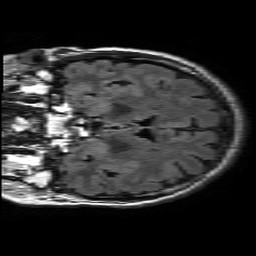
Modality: FLAIR
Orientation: coronal
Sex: female
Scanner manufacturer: philips
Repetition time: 11 s
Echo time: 0.125 s